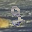
Label: 9